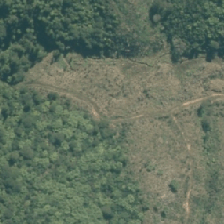
Land cover: low_producing_grassland